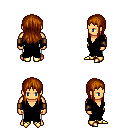
a pixel art fantasy rpg character, male body template, human, tanned skin, black robe, white pants, brunette unkempt hairstyle, leather bracers, gold boots, four views (front, back, left, right), 2x2 character sprite sheet, small pixel art, hard edges, no anti-aliasing